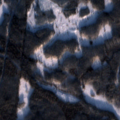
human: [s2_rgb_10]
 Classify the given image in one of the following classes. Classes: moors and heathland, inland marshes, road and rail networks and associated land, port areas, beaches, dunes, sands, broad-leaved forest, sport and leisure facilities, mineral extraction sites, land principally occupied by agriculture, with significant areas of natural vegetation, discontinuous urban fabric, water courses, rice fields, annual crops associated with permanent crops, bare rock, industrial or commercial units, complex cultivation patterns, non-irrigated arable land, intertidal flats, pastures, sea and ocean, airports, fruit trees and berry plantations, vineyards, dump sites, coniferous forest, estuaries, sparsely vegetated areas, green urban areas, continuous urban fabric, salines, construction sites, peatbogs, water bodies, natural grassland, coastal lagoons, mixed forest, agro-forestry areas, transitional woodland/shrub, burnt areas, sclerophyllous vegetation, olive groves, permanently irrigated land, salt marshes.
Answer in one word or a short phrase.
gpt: coniferous forest, mixed forest, transitional woodland/shrub